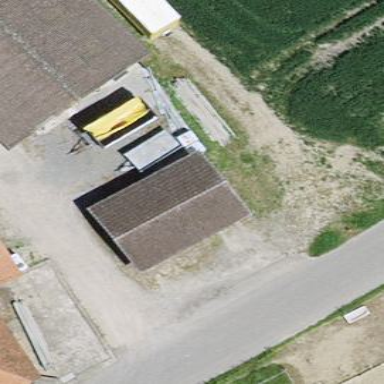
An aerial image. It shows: Garage.